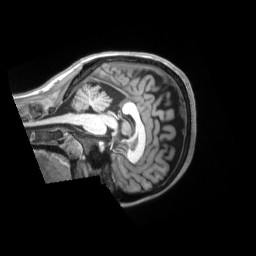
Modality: T1w
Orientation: sagittal
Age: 25
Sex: female
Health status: ill
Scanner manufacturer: siemens
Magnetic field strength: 3 T
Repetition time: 2.2 s
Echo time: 0.00157 s